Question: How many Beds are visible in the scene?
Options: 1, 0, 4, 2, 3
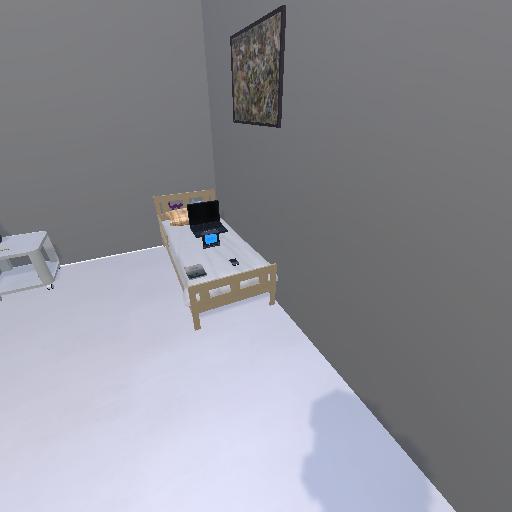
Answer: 1